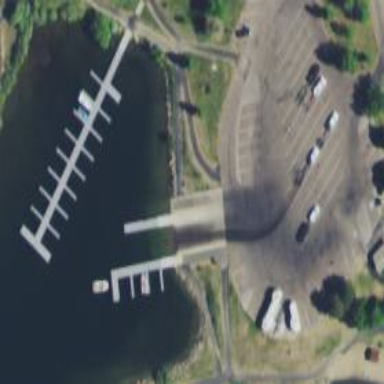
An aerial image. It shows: Slipway on leisure land.